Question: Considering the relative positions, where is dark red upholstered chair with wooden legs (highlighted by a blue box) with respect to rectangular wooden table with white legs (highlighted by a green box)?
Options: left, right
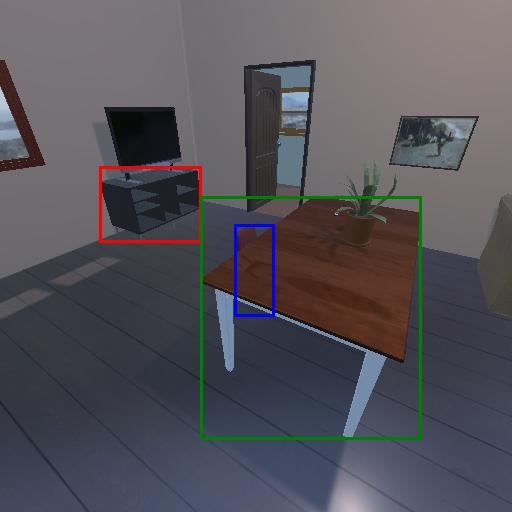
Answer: left